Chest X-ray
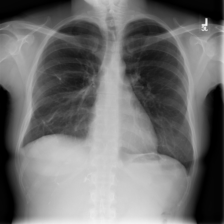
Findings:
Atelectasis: negative
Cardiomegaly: negative
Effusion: negative
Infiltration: negative
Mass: negative
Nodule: negative
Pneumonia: negative
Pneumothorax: negative
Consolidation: positive
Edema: negative
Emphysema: negative
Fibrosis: negative
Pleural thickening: negative
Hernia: negative